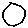
Label: circle